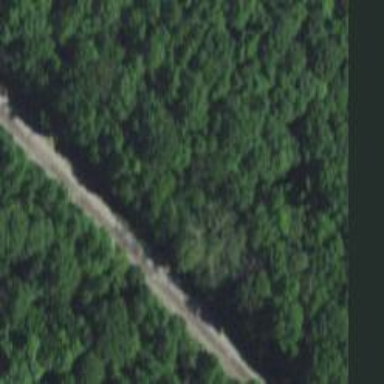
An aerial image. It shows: Culvert tunnel.